Interaction volume radius: 10 \u00c5
Interaction volume height: 50 \u00c5
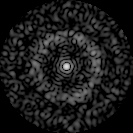
Disorder parameter: 0.8299